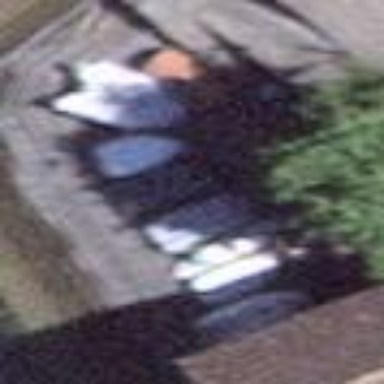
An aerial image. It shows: Boat storage area.